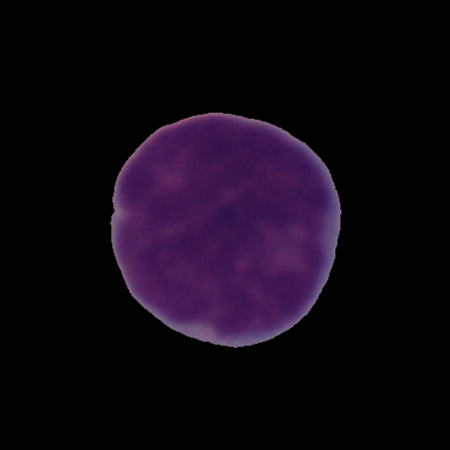
Label: cancer